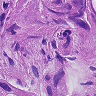
Metastatic tissue present: yes